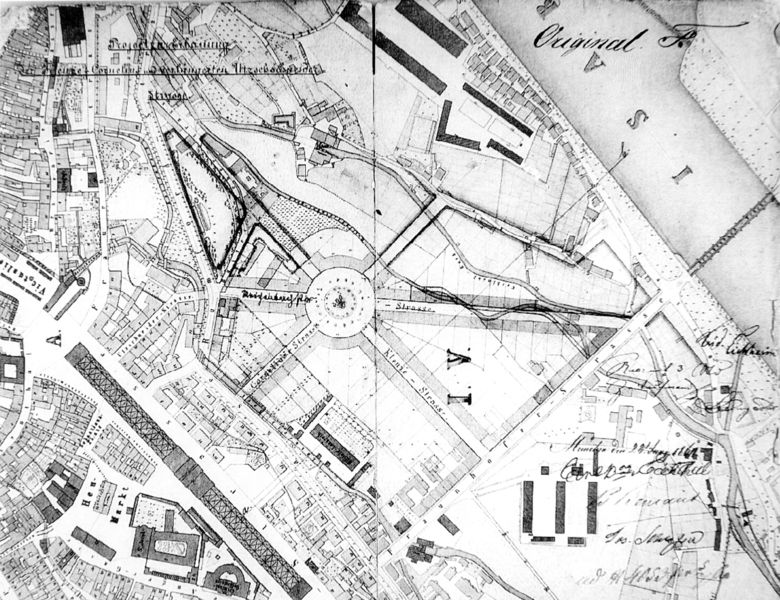
Titel: Bebauungsplan des Gärtnerplatzes in München
Künstler: Carl von Eichthal
Standort: München
Institution: Stadtarchiv, Lokalbaukommission
Schlagwörter: wasser, weiß, fluss, see, stadt, ausschnitt, grau, hell, schwarz, skizze, strasse, zeichnung, anlage, gebäude, haus, park, schloss, weg, alt, architektur, feld, felder, flusslauf, häuser, norden, brücke, gewässer, kanal, wege, wald, brunnen, kreis, rund, garten, schrift, papier, ort, dorf, mauer, linien, weis, platz, vogelperspektive, detail, symmetrie, streng, zahlen, ad, befestigung, straßen, burg, bayern, münchen, linie, draufsicht, festung, kreuzung, symmetrisch, schwarzweiß, beschriftung, worte, entwurf, original, photo, karte, zahl, isar, mittelalter, zentral, industrialisierung, verkehr, strenge, plan, zentrum, mittelpunkt, weisss, englischer garten, beschreibung, stadtplatz, legende, klassisch, klassizistisch, grundriss, federzeichnung, massstab, rondell, notiz, denkaml, bauplanung, erweiterung, gebaude, schrannenhalle, masstab, rotonde, blaupause, planstadt, planung, stadtplan, plannung, vermessung, map, altstadt, kreisverkehr, kanäle, strassenzüge, viertel, gärtnerplatz, fals, gärtnerplatzviertel, kern, maximiliansgetreidehalle, maximilianshalle, quartier, stadterweiterung, stadtkern, stadtplane, sternplatz, strassenkarte, strassenkreuzung, strassenzug, üöan, a, e, ra, ag, f, sfd, sdf, w, fe, fsd, gr, katasterblatt, beschreibun, ef, feoasf, adfsd, dsg, fd, gar, gasd, dsfdafg, areg, ergaerogkldföga, orginial, klenzestraße, neues stadtviertel, st6rassen, projektentwurf